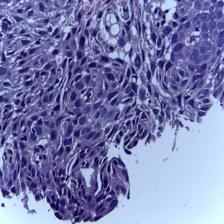
Diagnosis: OSCC